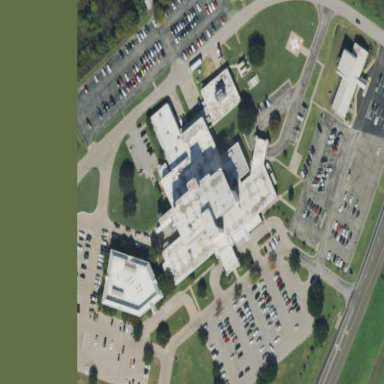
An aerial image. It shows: Hospital providing healthcare services.